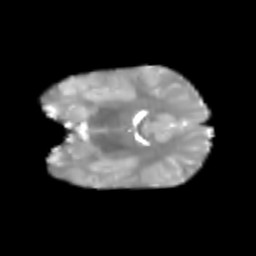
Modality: T2w
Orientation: coronal
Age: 5
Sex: female
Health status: healthy